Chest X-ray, AP view. Patient: 20 years old, sex F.
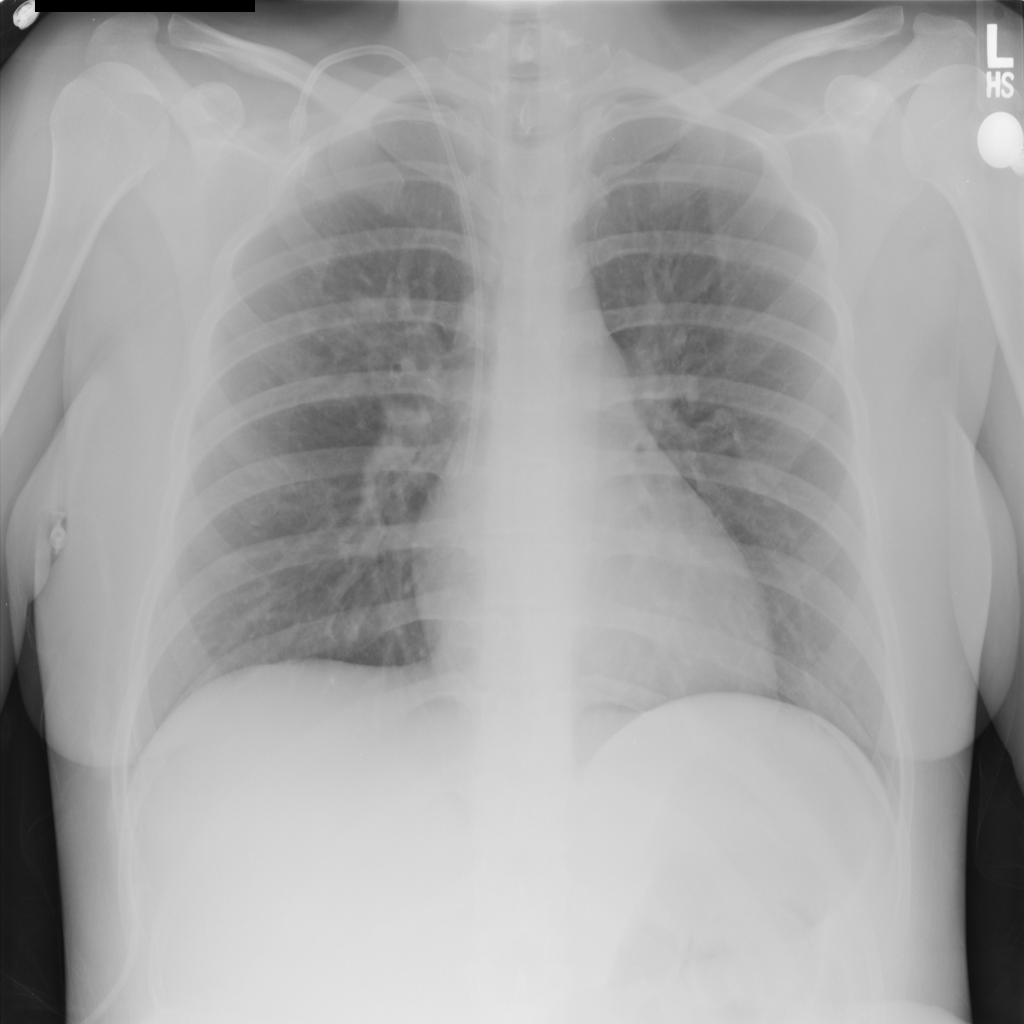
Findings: No Finding